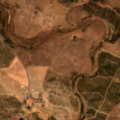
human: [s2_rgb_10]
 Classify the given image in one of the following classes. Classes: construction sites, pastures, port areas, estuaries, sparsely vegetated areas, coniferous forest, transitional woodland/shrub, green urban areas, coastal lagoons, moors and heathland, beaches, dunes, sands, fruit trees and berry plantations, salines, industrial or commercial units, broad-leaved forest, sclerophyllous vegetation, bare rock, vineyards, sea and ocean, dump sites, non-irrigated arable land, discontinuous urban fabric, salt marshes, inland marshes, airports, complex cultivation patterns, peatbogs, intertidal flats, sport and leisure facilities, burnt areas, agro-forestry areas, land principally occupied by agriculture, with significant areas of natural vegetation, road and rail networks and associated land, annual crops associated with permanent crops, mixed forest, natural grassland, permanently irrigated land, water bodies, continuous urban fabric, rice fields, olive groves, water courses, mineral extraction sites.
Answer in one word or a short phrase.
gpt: non-irrigated arable land, land principally occupied by agriculture, with significant areas of natural vegetation, transitional woodland/shrub